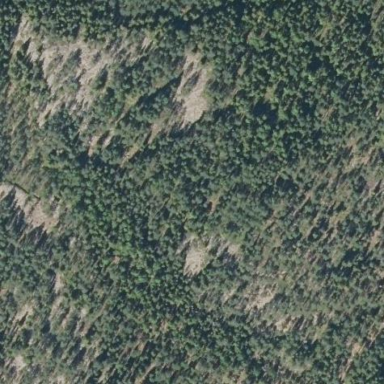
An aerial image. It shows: Landscape dominated by bare rock.